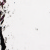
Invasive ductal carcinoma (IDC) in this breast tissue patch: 0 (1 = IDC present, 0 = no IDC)